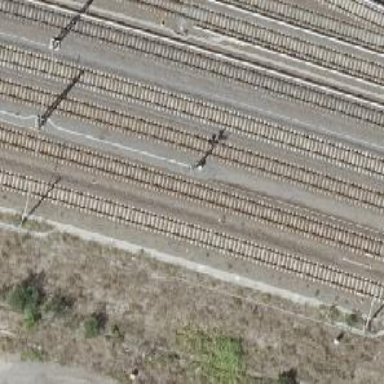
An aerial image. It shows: Railway signal.